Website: lowes
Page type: cart
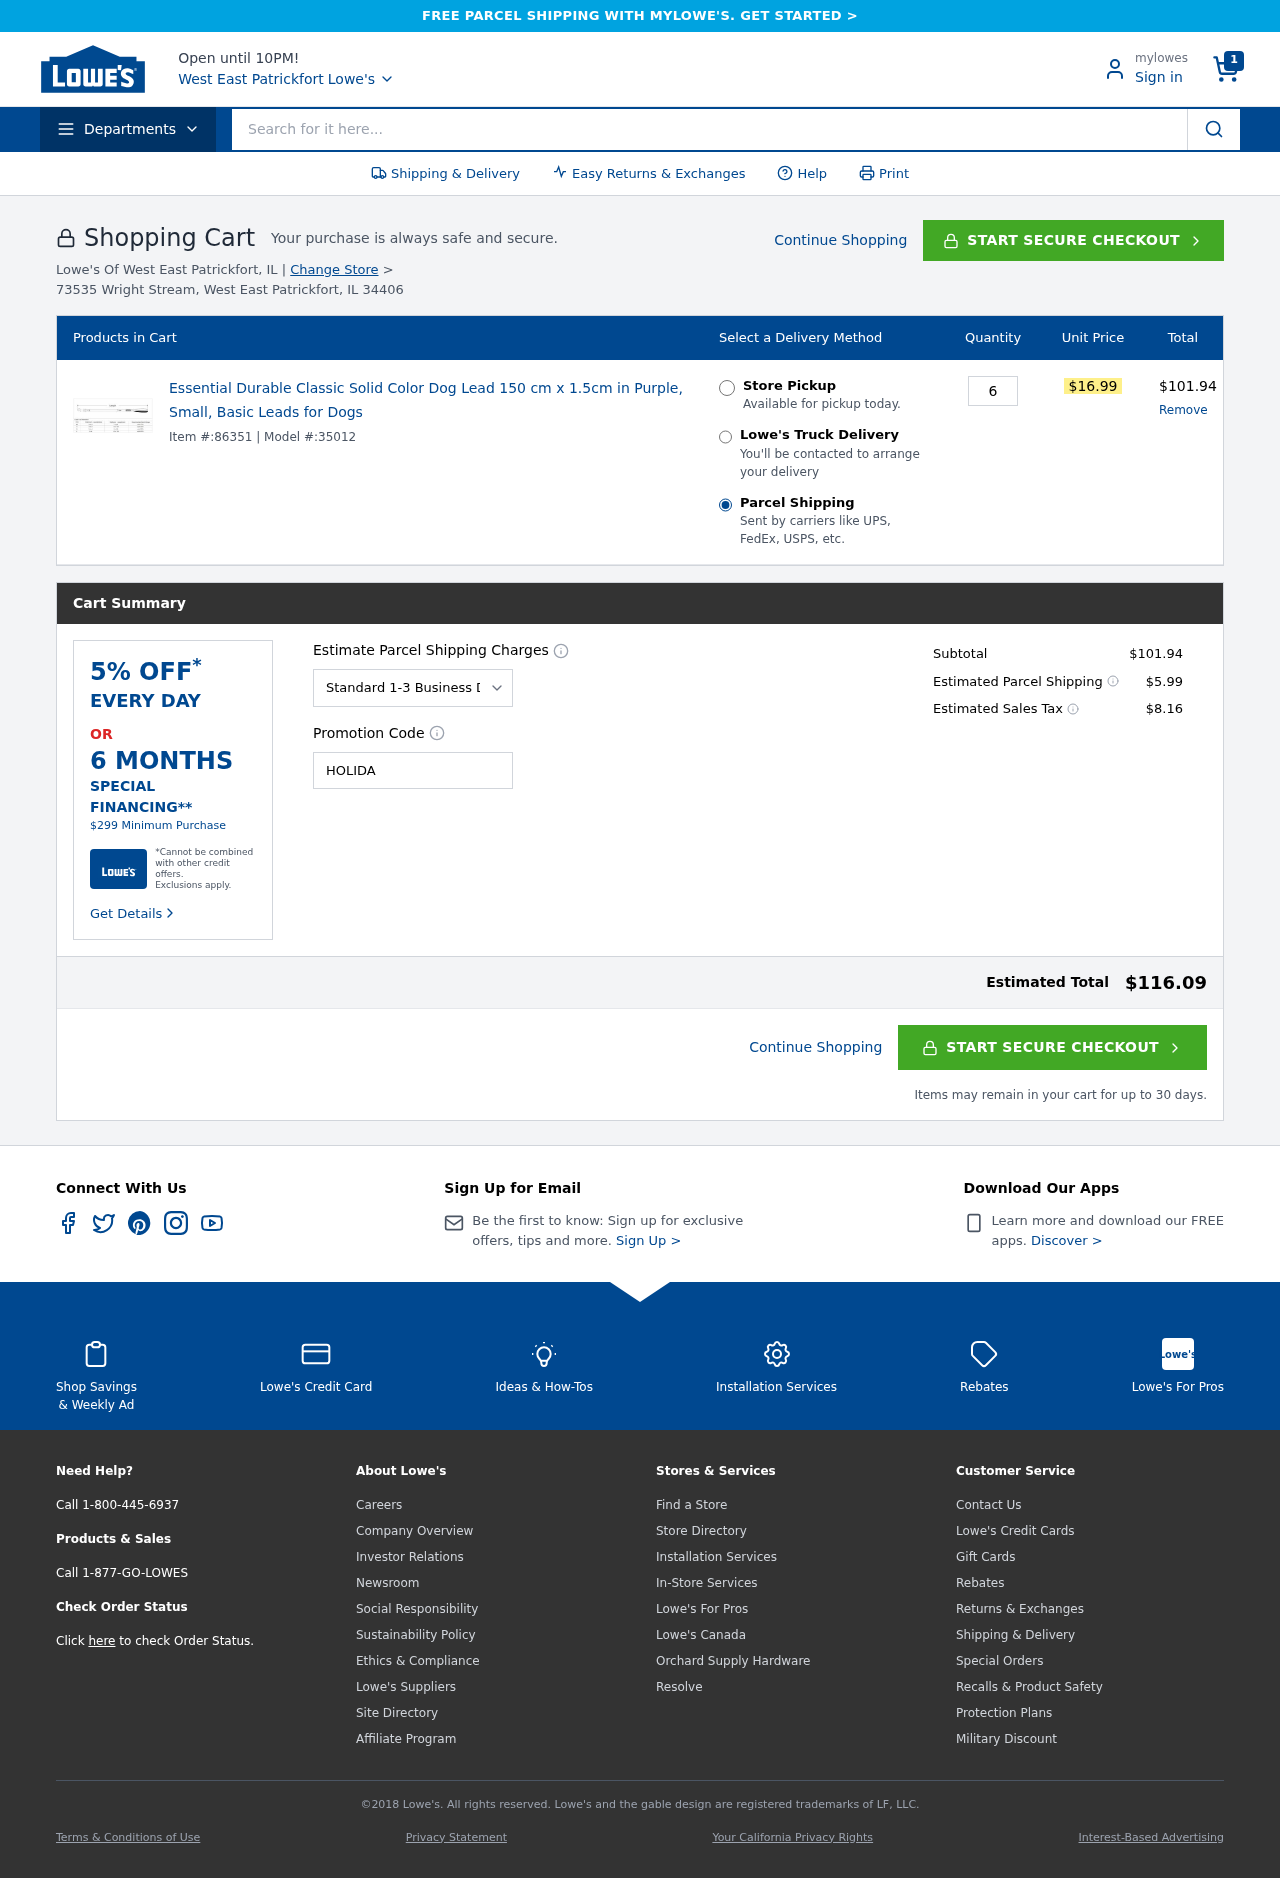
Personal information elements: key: PII_CITY
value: East Patrickfort
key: PII_CITY
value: West East Patrickfort
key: PII_POSTCODE
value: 34406
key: PII_PROMO_CODE
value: HOLIDAY20
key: PII_STREET
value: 73535 Wright Stream
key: PII_STATE_ABBR
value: IL
Product elements: key: PRODUCT1_NAME
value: Essential Durable Classic Solid Color Dog Lead 150 cm x 1.5cm in Purple, Small, Basic Leads for Dogs
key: PRODUCT1_PRICE
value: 16.99
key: PRODUCT1_QUANTITY
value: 6
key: PRODUCT1_MODEL
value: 35012
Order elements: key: ORDER_NUM_ITEMS
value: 1
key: ORDER_ITEM_ID
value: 86351
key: ORDER_LINE_TOTAL
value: $101.94
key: ORDER_SUBTOTAL
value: $101.94
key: ORDER_SHIPPING_COST
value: $5.99
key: ORDER_TAX
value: $8.16
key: ORDER_TOTAL
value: $116.09
Search elements: key: HEADER_SEARCH
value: Search for it here...